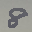
Label: 8